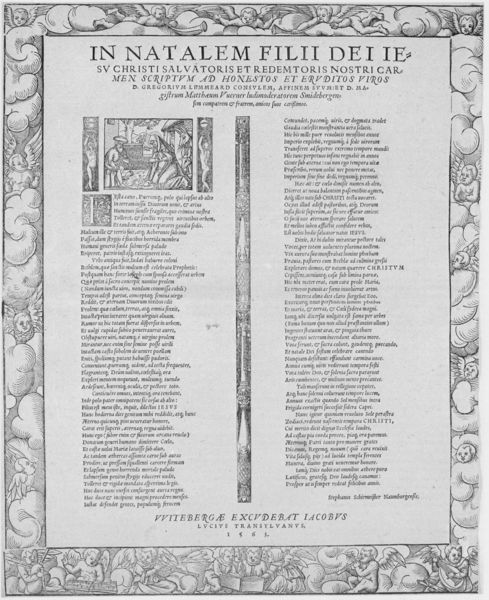
Titel: IN NATALEM FILII DEI IESV CHRISTI
Standort: Wolfenbüttel
Institution: Herzog August Bibliothek
Schlagwörter: dunkel, flügel, gott, weiß, wolken, menschen, frau, grau, hell, mitte, schwarz, szene, zeichnung, tiere, ornament, alt, bibel, rahmen, bild, blatt, engel, schrift, bilder, stab, grafik, graphik, spalten, figuren, trennung, streifen, balken, foto, buch, linie, druck, schwarzweiss, radierung, stich, titel, seite, illustration, text, zeitung, buchstabe, initiale, überschrift, buchdruck, buchseite, christus, jesus, christlich, wesen, mittelalter, heilige, zeilen, block, putten, maria, miniatur, putti, sohn, wort, christi, geburt, latein, lateinisch, geburt christi, flugschrift, evangelium, seriendruck, codex, schriftsatz, christie, jacobus, dei, wittenberg, illumination, buchkunst, bebildert, zweispaltig, trennlinie, et, in, f, in natalem, meditationsblatt, zweispalltig, spaltensatz, bibliophil, seite mit schrift, natalem, filii, salvatoris, iesu, geburt geburt christi, gebut, in natalem filii dei, redemtoris